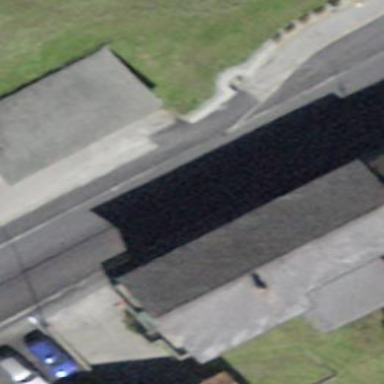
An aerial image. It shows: Building with tile roof.